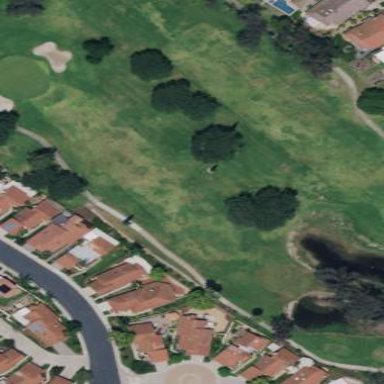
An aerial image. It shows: Golf fairway surrounded by grass.